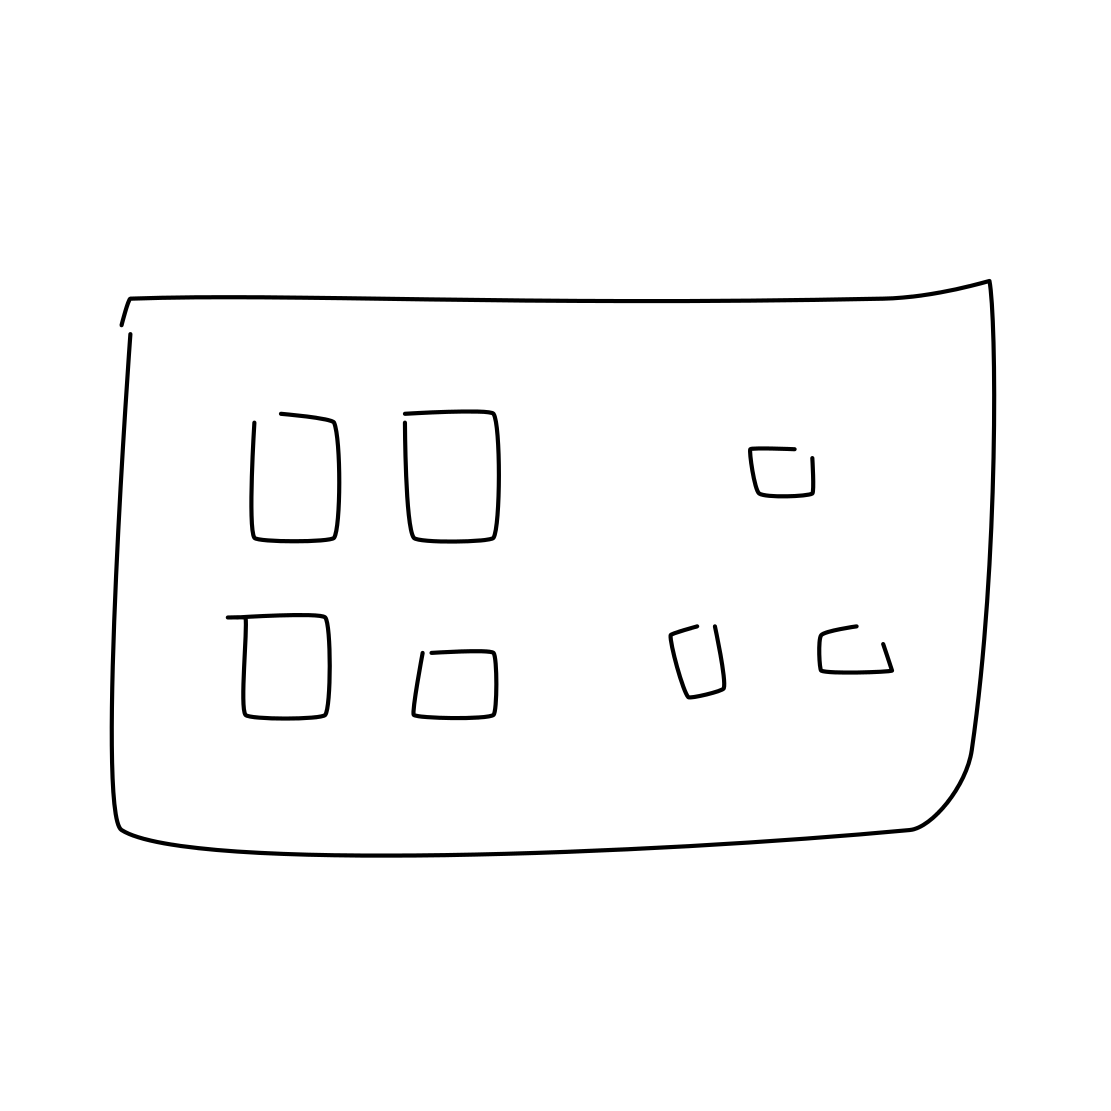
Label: power outlet